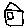
Label: house